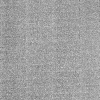
Atmospheric dust classification: dusty